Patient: sex M, age 60
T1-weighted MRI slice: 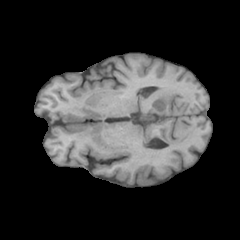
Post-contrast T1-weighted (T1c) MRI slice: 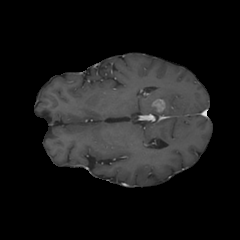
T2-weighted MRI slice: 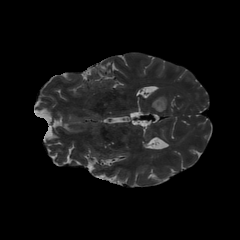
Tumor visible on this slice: yes
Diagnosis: Glioblastoma, IDH-wildtype
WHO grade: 4